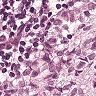
Metastatic tissue present: yes